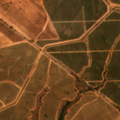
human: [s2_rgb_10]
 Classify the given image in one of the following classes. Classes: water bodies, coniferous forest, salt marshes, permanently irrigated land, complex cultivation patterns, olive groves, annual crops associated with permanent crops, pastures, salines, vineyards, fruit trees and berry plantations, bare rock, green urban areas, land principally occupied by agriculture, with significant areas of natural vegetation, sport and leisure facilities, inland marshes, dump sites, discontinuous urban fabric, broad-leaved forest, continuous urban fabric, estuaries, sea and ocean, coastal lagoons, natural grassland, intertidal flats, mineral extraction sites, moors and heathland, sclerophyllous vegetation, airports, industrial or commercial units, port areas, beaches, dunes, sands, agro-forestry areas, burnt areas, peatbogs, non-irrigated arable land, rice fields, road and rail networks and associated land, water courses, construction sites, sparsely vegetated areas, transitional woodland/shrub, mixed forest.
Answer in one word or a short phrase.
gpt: non-irrigated arable land, olive groves